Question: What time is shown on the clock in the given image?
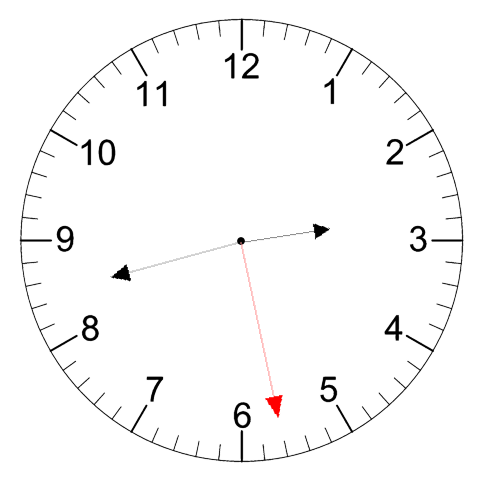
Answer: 02:42:28